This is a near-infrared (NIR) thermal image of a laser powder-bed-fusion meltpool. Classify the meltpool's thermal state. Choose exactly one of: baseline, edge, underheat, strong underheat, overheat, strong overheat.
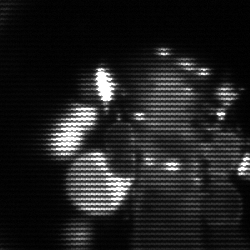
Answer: baseline